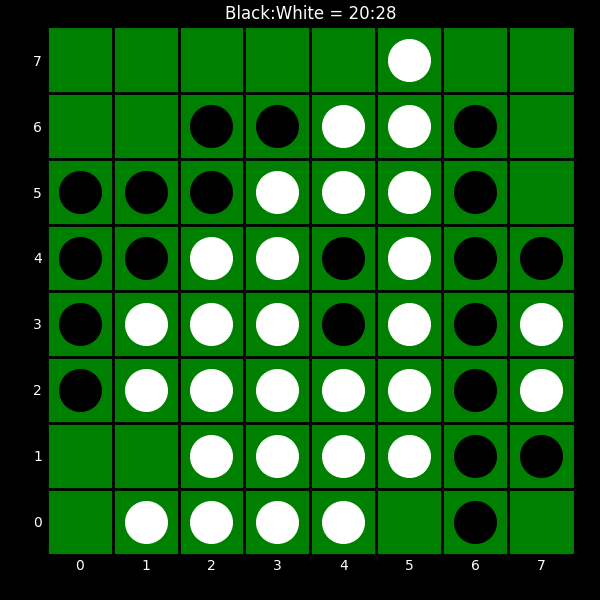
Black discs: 20
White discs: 28